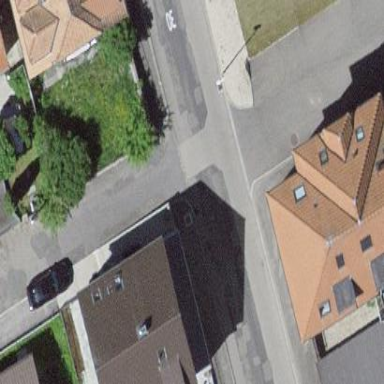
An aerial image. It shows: Residential building with flat roof.